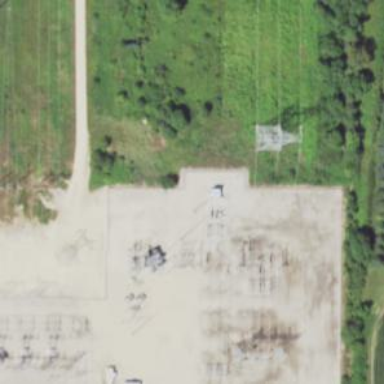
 serving as tower to safeguard against lightning strikes."